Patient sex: M
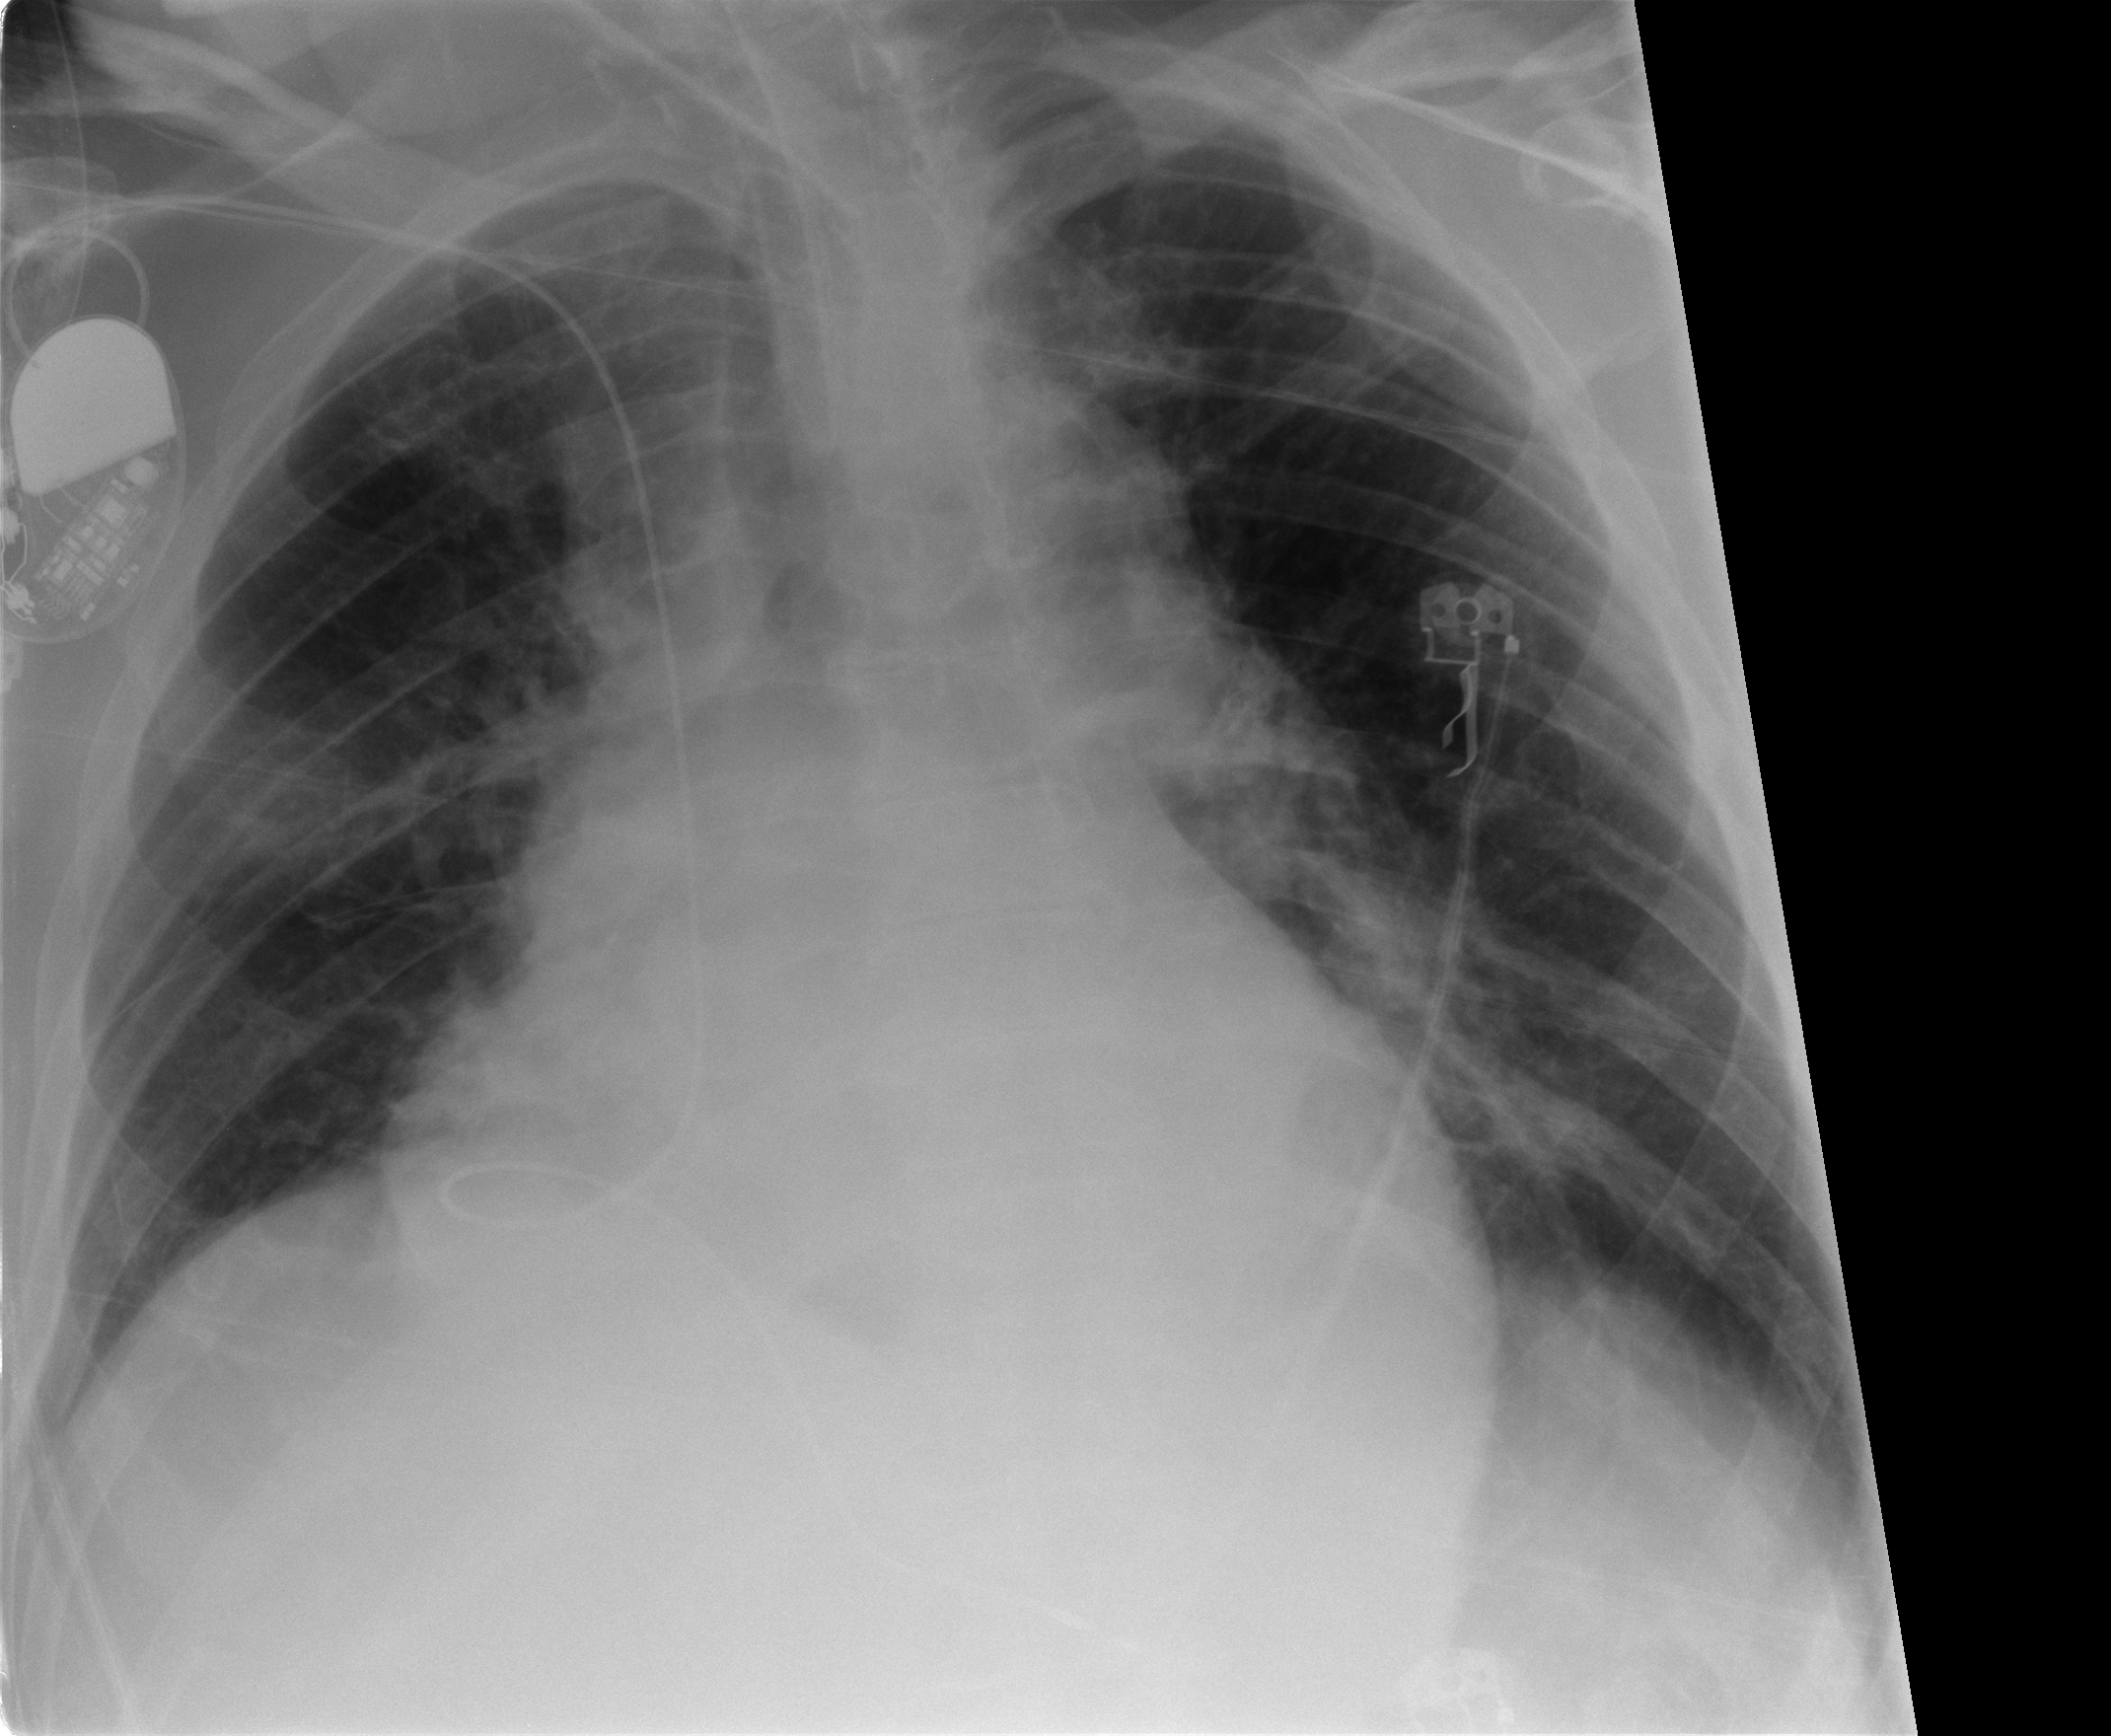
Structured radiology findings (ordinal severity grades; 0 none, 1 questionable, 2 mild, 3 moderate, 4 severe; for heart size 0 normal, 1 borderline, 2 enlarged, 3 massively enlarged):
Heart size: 3
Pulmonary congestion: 2
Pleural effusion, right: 0
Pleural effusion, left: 0
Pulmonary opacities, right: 1
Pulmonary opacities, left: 2
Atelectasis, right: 2
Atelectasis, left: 2